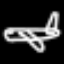
Label: airplane